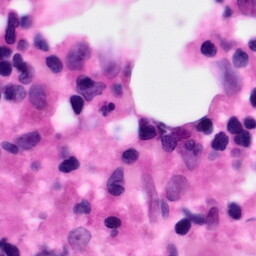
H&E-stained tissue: Pancreatic